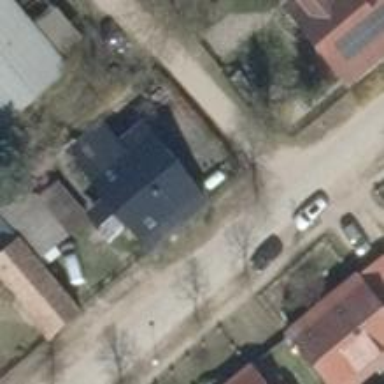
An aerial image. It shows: Simple and straightforward house.